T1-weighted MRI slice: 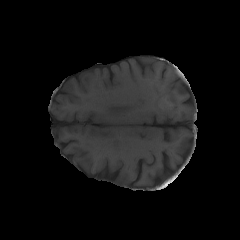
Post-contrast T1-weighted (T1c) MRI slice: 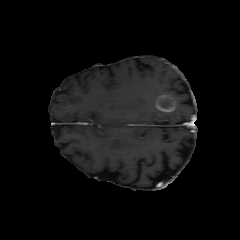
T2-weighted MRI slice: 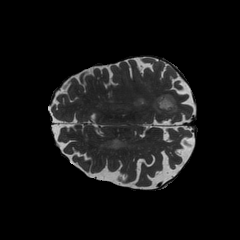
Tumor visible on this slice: yes